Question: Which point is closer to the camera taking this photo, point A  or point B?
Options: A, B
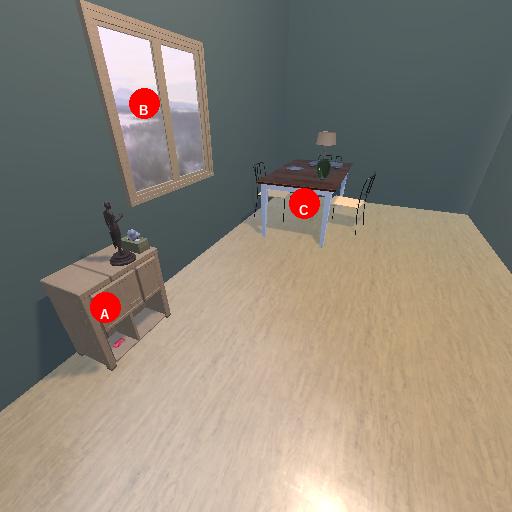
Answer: A